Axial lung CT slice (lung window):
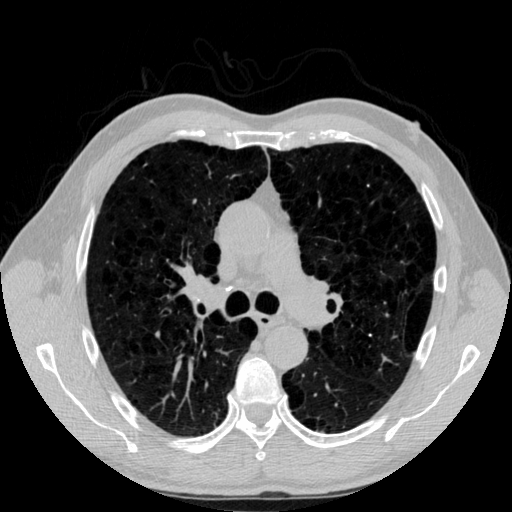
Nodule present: no